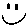
Label: smiley face